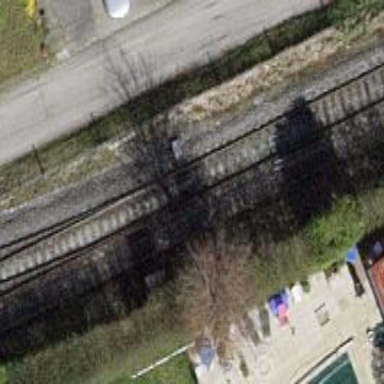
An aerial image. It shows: Railway switch.